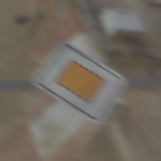
Verkehrszeichen: Vorfahrtsstrasse
Umgebung: Outdoor, Urban
Tageszeit: Midday
Wetter: Clear
Licht: Natural
Jahreszeit: NotSpecified
Kontrast: HighContrast